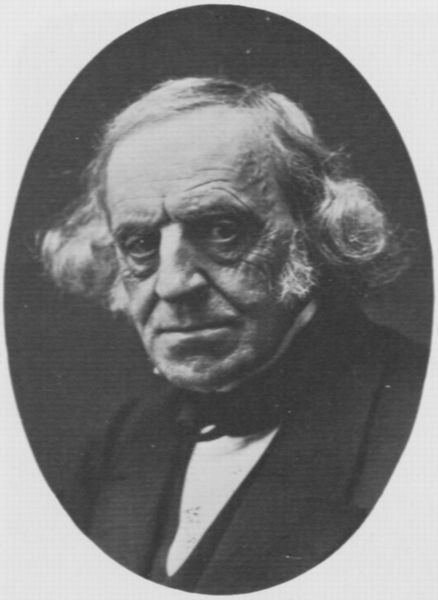
Titel: Adolphe Monod (1802-1856), Theologe
Künstler: Atelier Nadar
Institution: unbekannt
Schlagwörter: kopf, mann, schatten, weiß, ausschnitt, brust, frankreich, frisur, grau, haar, licht, mund, nase, schwarz, stirn, blick, schleife, alt, anzug, hemd, jacke, alte, augen, falten, kragen, bildnis, herr, portrait, porträt, auge, haare, musik, musiker, augenbrauen, brustbild, england, kinn, knopf, lippen, locke, locken, ohren, scheitel, traurig, oval, passpartout, rund, tondo, deutschland, mähne, wangen, alter mann, furchen, amerika, frack, falte, dichter, ernst, seitenscheitel, glatze, grimmig, pupillen, faltig, pianist, fliege, jackett, revers, tränensäcke, weste, dünn, lider, foto, fotografie, photographie, alter, medaillon, schwarz weiss, komponist, künstler, schriftsteller, backenbart, adeliger, koteletten, krähenfüsse, stirnfalte, halbglatze, wissenschaftler, photo, rasiert, runzeln, schläfen, adern, strenge, binder, halsbinde, gelehrter, persönlichkeit, london, fotographie, aufnahme, graue haare, puritaner, weisse haare, nadar, hemde, atelieraufnahme, mundfalten, grimm, brustporträt, zerfurcht, erfinder, hochoval, altehrwürdig, daumier, hängebacken, kortletten, kotelletten, picsou, stringlatze, wangenfalten, 1900, jakob grimm, jakob, klassicizmus